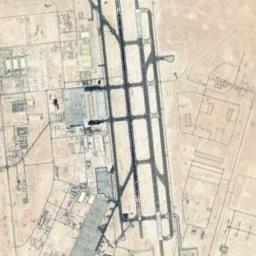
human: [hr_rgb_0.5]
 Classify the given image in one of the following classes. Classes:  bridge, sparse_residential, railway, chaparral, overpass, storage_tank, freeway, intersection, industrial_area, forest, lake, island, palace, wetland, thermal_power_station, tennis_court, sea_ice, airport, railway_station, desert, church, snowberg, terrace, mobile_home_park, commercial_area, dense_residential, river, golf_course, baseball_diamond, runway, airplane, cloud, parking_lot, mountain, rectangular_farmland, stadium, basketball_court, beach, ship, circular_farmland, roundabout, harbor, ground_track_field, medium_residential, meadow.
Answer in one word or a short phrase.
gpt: airport